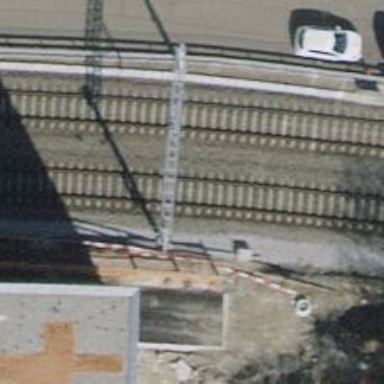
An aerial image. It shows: Single railway track with electrified contact line.